Question: How can I create a ListBox control on my Winforms application that has images in an orderly fashion, just like it holds text?
I'd like the images to appear like this:

Maybe I don't even need to use a ListBox. Maybe there's a better control out there for this purpose? Thanks!
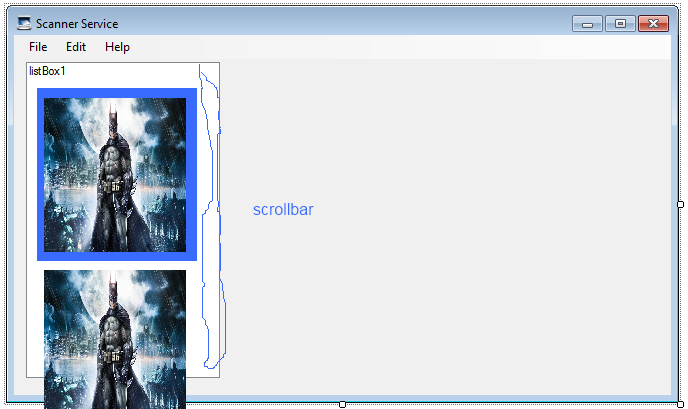
Answer: You possibly want an owner-draw list box. There's an example on the MSDN page for the <URL>.